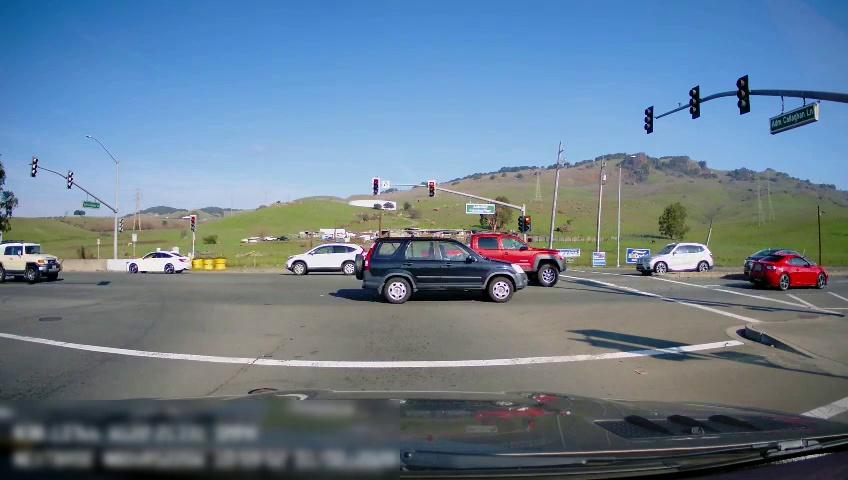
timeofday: Day
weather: Sunny
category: Drivable Space
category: Vehicles | Car
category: Vehicles | SUV
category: Vehicles | SUV
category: Vehicles | Car
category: Vehicles | Car
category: Vehicles | Truck
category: Vehicles | SUV
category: Vehicles | SUV
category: Lanes | Opposite Lane
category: Traffic | Lights
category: Traffic | Lights
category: Traffic | Lights
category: Traffic | Lights
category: Traffic | Lights
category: Traffic | Lights
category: Traffic | Lights
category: Traffic | Signs
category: Traffic | Lights
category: Traffic | Lights
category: Traffic | Signs
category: Traffic | Lights
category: Traffic | Lights
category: Traffic | Signs